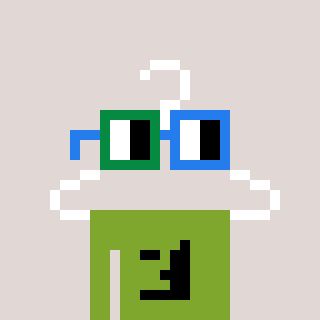
a pixel art character with square green and blue glasses, a hanger-shaped head and a slimegreen-colored body on a warm background